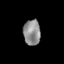
Tissue: lung
Cell type: T cells
Senescence score: 0.2333
Nuclear area (px): 423
Mean DAPI intensity: 141.823